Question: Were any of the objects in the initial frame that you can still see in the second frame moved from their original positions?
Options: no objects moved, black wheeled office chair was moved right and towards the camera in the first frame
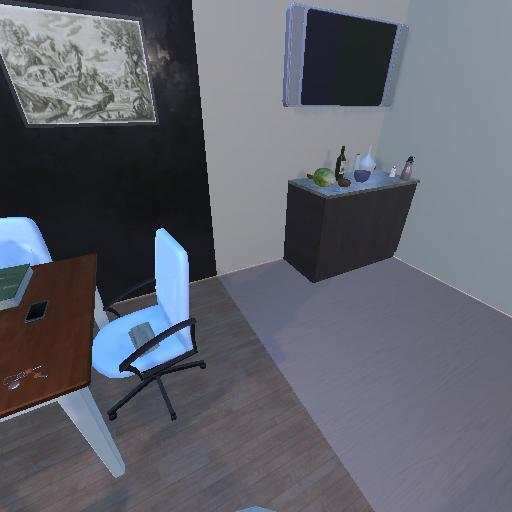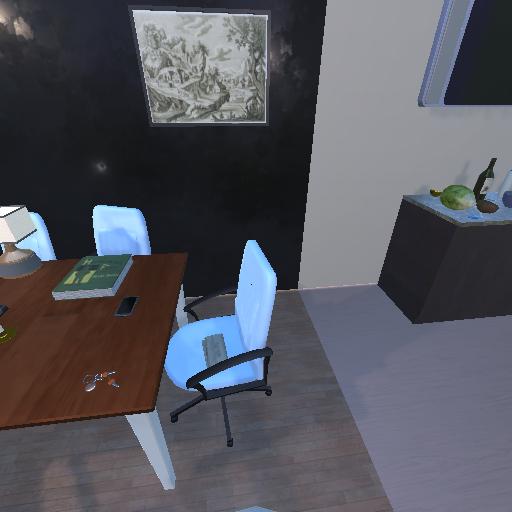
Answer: no objects moved